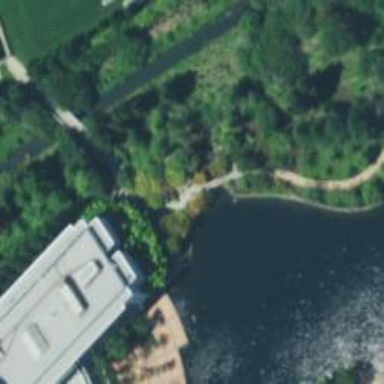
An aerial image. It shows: Footway bridge.